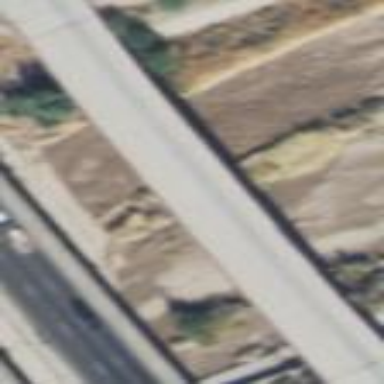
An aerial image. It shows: Man-made bridge.